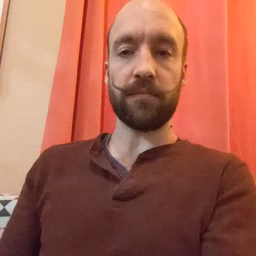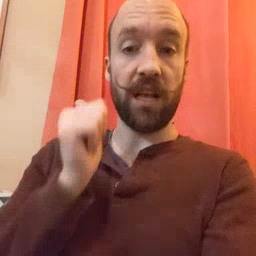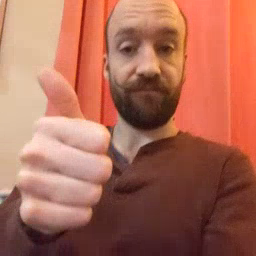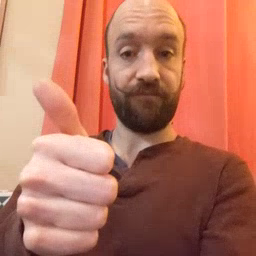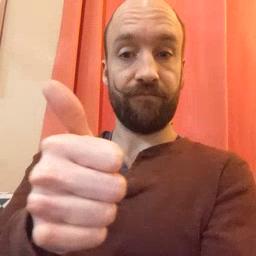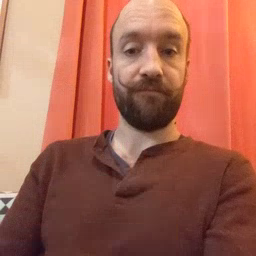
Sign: yourself